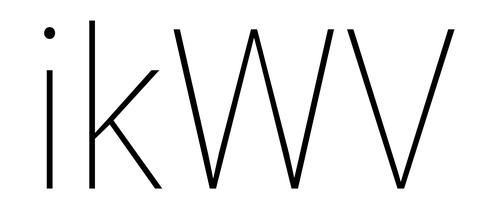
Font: Roboto_Condensed_Thin